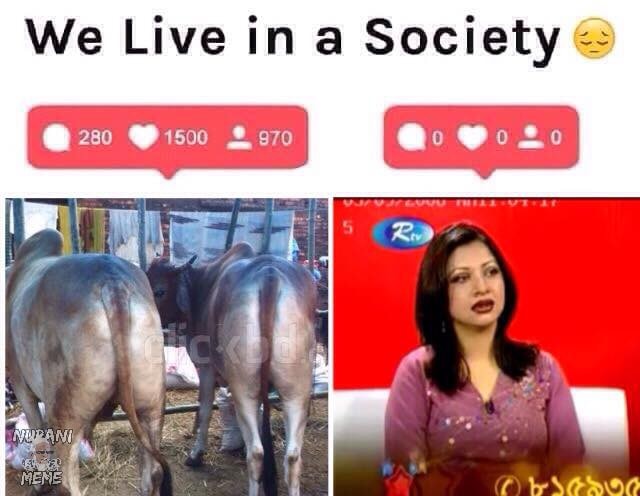
Caption: We Live in a Society
Label: hate